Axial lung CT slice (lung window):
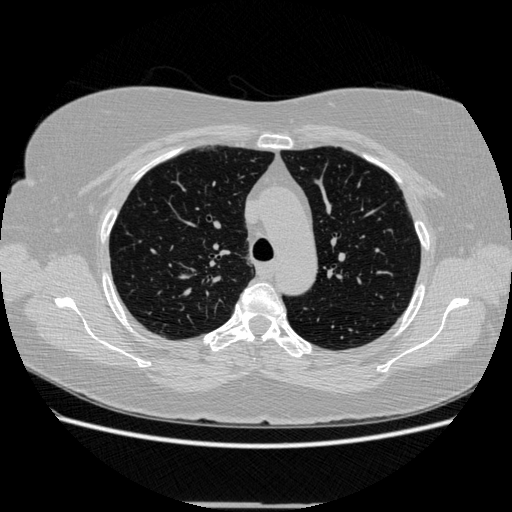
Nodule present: no